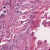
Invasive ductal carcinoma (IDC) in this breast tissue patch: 1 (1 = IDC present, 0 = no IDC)